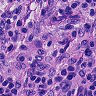
Metastatic tissue present: no